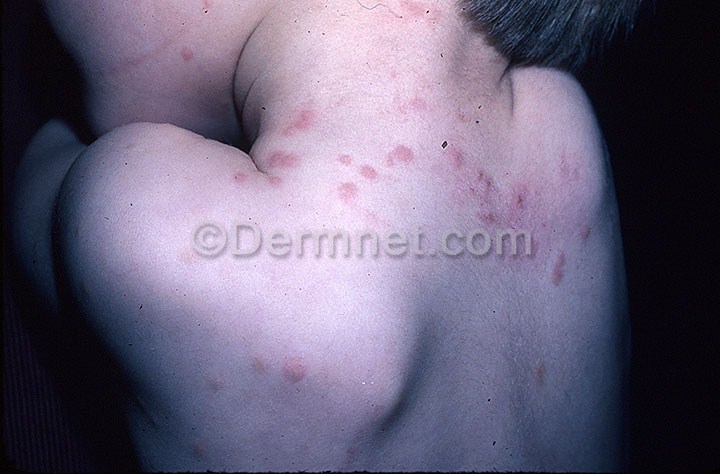
Disease: Scabies Lyme Disease and other Infestations and Bites